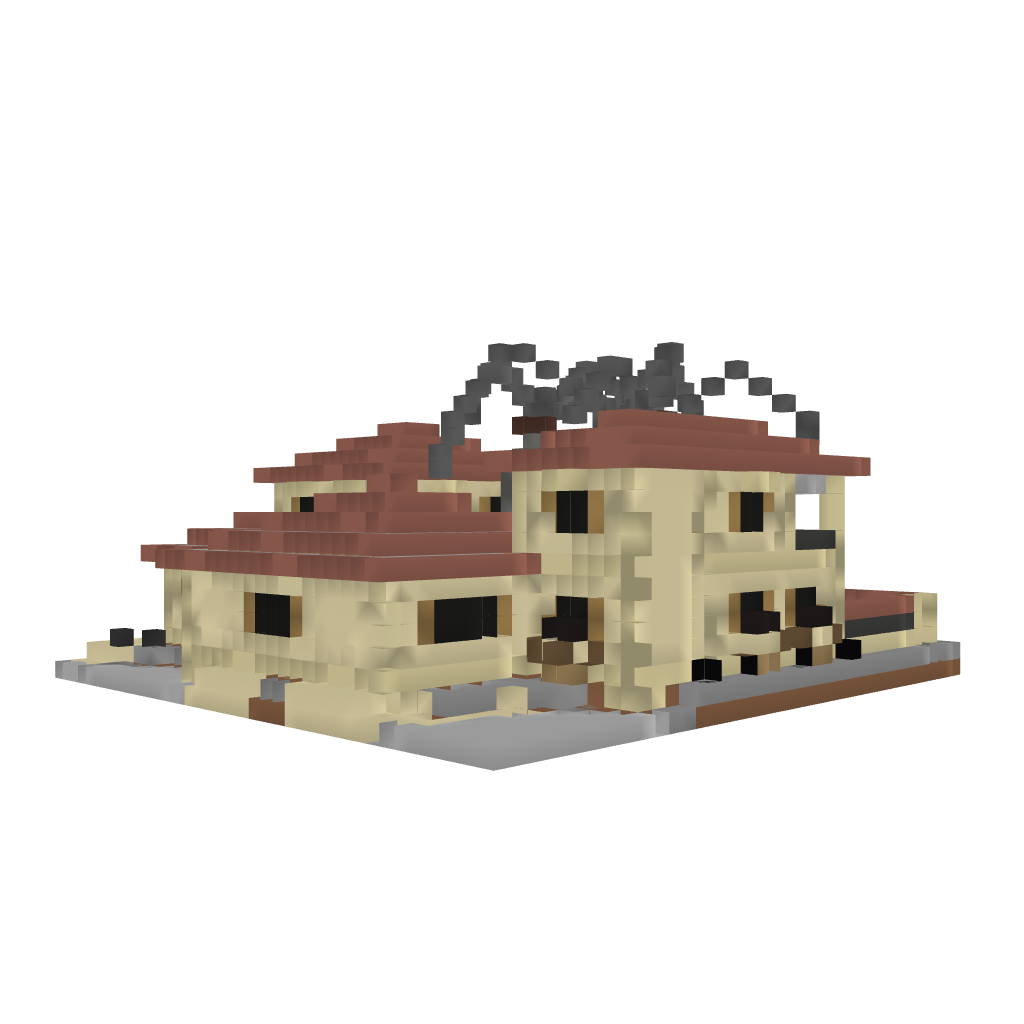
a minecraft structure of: mediterraneanhouse